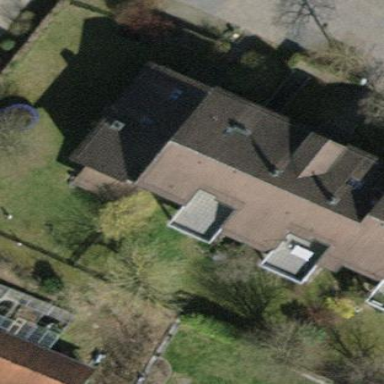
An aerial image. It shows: Building with pitched roof.